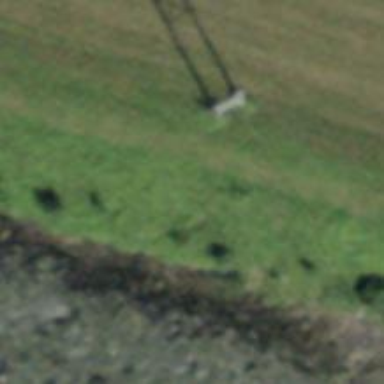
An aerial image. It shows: Minor power line.